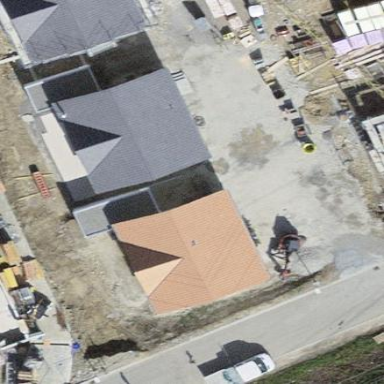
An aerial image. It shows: Building with tile roof.